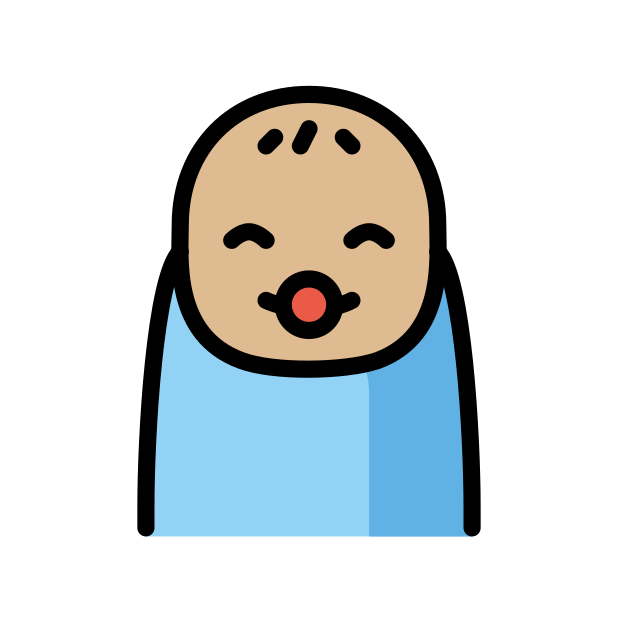
baby: medium-light skin tone